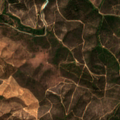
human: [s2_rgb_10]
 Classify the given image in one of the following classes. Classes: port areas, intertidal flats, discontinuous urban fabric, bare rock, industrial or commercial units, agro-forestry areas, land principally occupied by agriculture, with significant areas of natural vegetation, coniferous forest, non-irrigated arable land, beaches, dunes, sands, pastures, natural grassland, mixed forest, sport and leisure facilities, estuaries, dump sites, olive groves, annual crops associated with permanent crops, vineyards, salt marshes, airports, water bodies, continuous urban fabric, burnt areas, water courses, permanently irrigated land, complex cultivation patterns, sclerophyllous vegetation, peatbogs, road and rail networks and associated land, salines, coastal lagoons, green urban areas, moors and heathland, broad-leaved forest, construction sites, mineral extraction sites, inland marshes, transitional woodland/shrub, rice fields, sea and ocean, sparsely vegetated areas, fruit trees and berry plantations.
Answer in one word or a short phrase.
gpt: land principally occupied by agriculture, with significant areas of natural vegetation, broad-leaved forest, transitional woodland/shrub